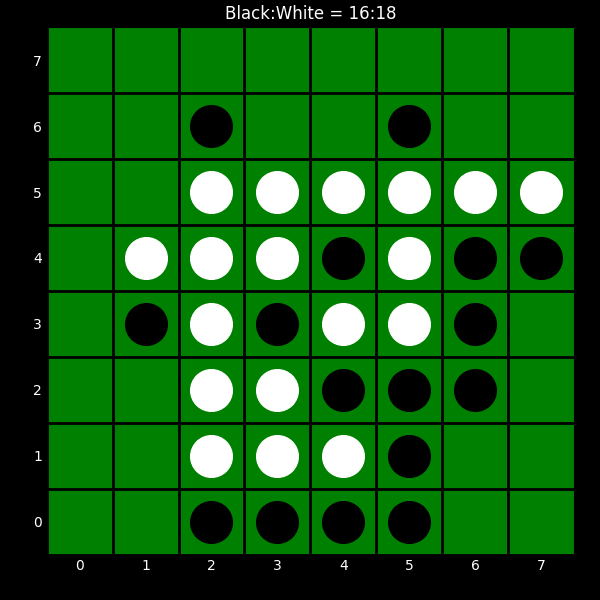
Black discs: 16
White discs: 18